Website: lowes
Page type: order-returns
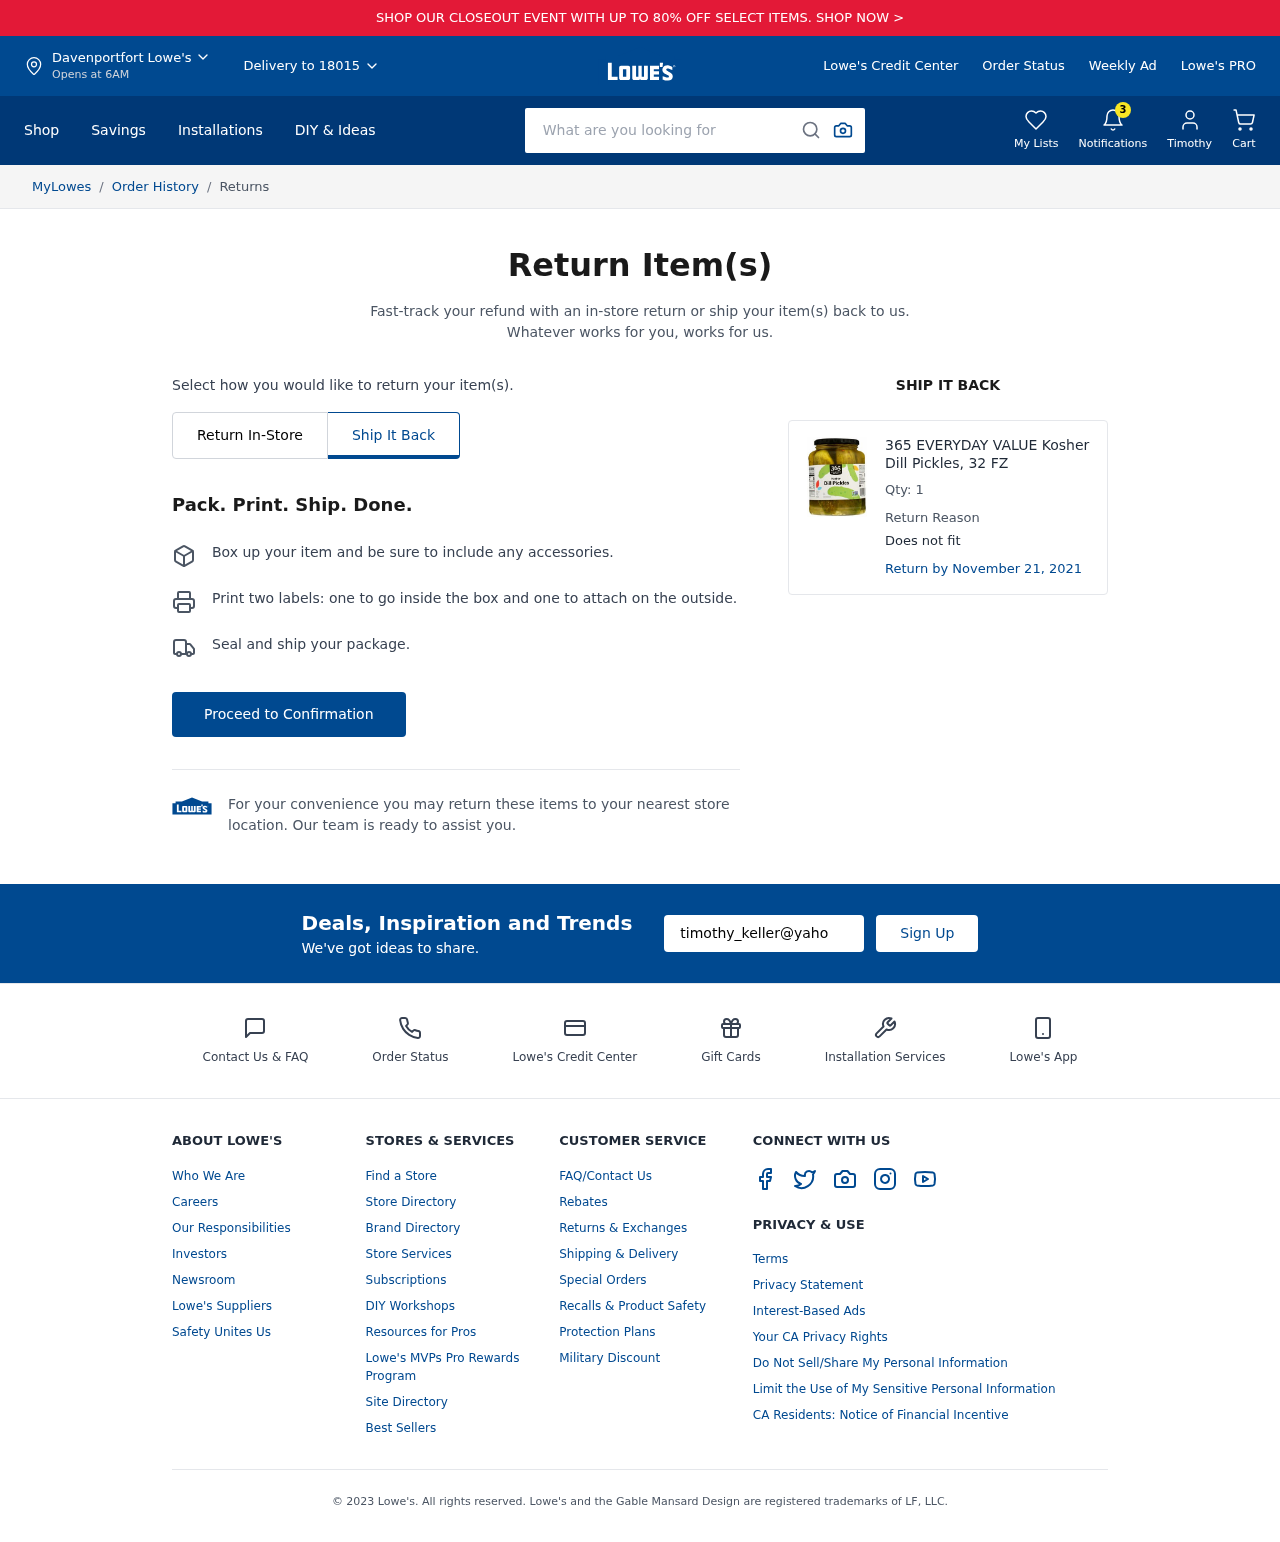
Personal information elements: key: PII_CITY
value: Davenportfort
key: PII_EMAIL
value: timothy_keller@yahoo.com
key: PII_FIRSTNAME
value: Timothy
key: PII_POSTCODE
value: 18015
Product elements: key: PRODUCT1_NAME
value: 365 EVERYDAY VALUE Kosher Dill Pickles, 32 FZ
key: PRODUCT1_QUANTITY
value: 1
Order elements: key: ORDER_RETURN_BY_DATE
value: November 21, 2021
Search elements: key: HEADER_SEARCH
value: What are you looking for
Other elements: key: NOTIFICATION_COUNT
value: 3